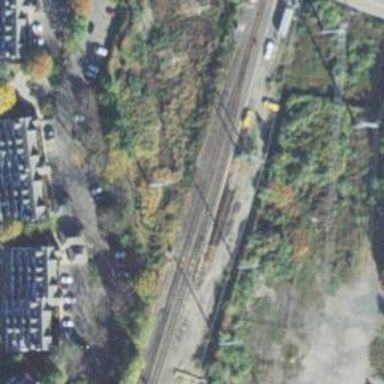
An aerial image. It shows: Railway track.